Question: Please have look at this page & its source code.
<URL>
Web page is not showing from top of the web page. There is a gap of around 10px from top of the browser.

I have higlighted the gap in above image.
Could you please anyone tell me how to display the page from top 0px ?
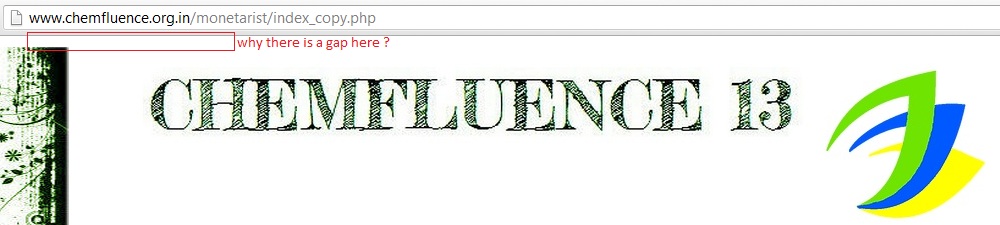
Answer: Chrome has a default margin of 8px built into the browser, in your CSS use:
'''
body{ margin: 0 }
'''
It's always handy to use some sort of CSS reset, to prevent inconsistencies like the above between browsers.
Something like this: <URL>